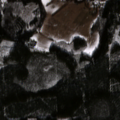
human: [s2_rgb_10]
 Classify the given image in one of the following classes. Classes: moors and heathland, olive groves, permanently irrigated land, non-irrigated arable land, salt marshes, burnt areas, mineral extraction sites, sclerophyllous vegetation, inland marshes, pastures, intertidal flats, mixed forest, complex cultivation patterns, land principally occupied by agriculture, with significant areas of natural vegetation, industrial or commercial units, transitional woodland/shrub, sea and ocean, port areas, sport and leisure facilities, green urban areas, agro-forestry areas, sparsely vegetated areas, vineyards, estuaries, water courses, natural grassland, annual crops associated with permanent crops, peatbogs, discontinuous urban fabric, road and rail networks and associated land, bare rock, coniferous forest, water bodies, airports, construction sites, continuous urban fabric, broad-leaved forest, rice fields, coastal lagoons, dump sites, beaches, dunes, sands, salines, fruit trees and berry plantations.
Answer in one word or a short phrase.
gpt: pastures, land principally occupied by agriculture, with significant areas of natural vegetation, broad-leaved forest, coniferous forest, mixed forest, transitional woodland/shrub